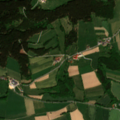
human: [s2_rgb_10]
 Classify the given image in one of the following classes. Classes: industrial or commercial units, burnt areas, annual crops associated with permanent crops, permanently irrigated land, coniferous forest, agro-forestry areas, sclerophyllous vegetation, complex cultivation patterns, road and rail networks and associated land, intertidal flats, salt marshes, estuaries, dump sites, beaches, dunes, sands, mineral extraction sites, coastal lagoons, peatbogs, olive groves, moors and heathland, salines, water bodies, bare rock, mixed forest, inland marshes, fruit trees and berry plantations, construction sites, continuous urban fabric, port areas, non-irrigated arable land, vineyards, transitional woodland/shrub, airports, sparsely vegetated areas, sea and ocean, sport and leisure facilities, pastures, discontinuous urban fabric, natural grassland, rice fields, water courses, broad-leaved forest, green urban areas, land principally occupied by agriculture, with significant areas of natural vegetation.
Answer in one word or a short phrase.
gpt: non-irrigated arable land, complex cultivation patterns, land principally occupied by agriculture, with significant areas of natural vegetation, coniferous forest, mixed forest